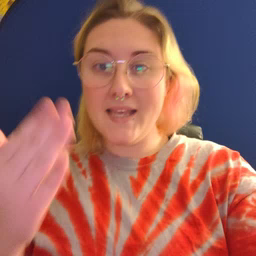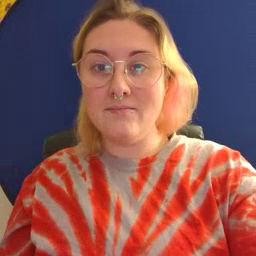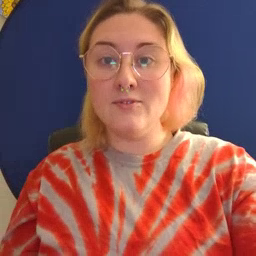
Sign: drawer